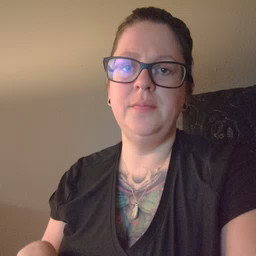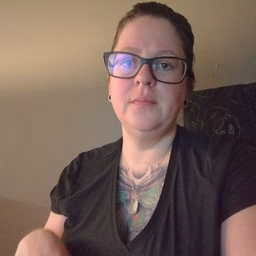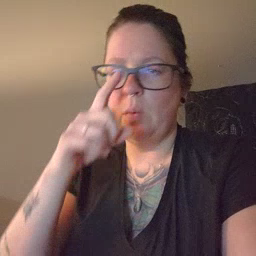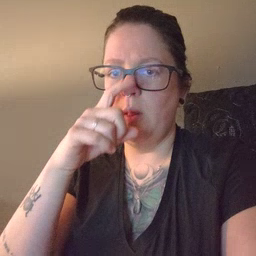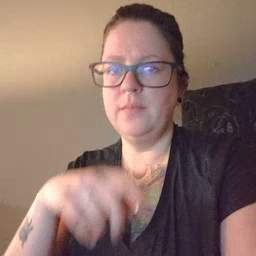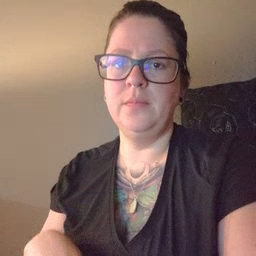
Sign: doll